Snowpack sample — Buffalo Mountain, Silverthorne, Colorado, USA (1/25/25, 10:11 AM MST)
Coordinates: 39.6222, -106.1139
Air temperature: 22 °F
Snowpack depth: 110 cm
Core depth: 30 cm
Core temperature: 42.8 °F
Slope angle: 12°, slope face: 102°
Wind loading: high
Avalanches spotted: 0
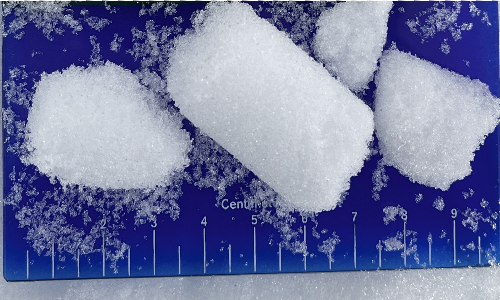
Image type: core
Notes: No avalanches nearby, collected on the outskirts of a fire break 15 meters from the treeline, on way to Buffalo and Red Mountain